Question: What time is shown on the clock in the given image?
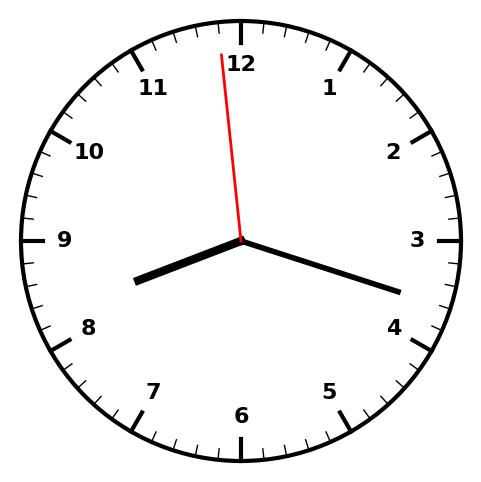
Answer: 08:17:59